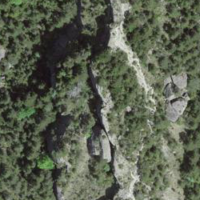
EUNIS habitat code: 32
Species observed at this site:
Parnassia palustris
Juniperus communis
Epipactis atrorubens
Anthyllis vulneraria